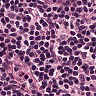
Metastatic tissue present: no